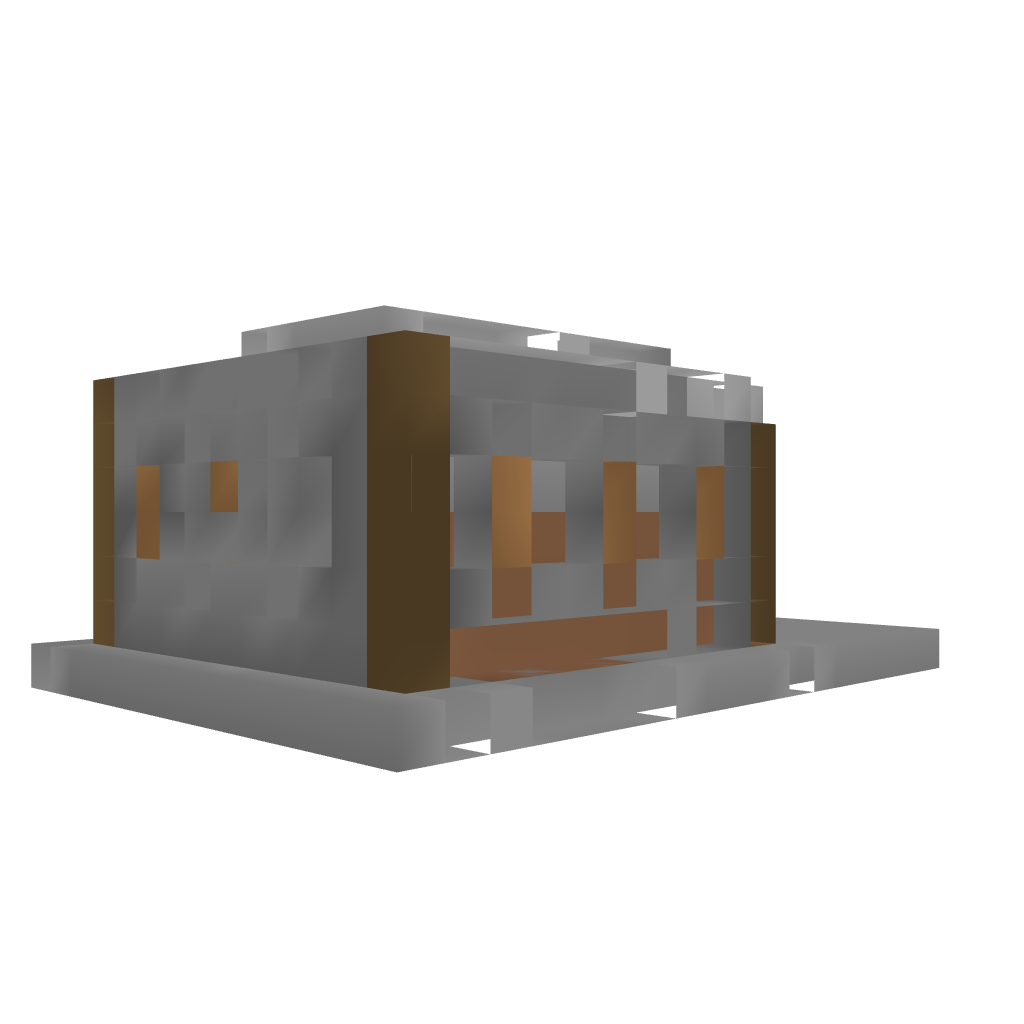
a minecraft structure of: Farm sugarcane